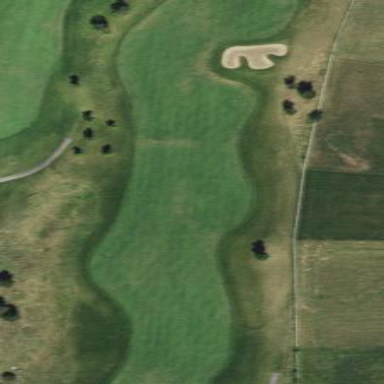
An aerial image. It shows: Grassy area designated as golf fairway.